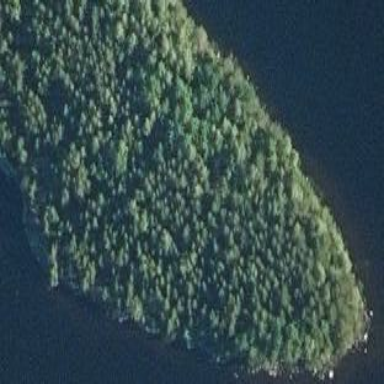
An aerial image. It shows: Islet surrounded by woodland.